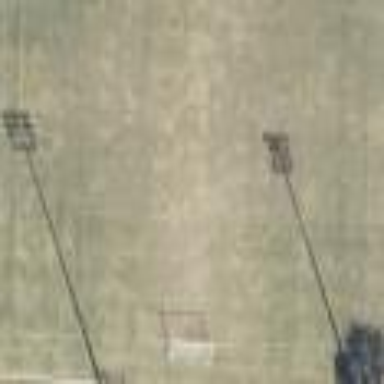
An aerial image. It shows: Soccer pitch designated for leisure and sports activities.